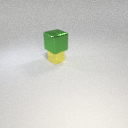
small yellow metal cube below large green metal cube